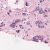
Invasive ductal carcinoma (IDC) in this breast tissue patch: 1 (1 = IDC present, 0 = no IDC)